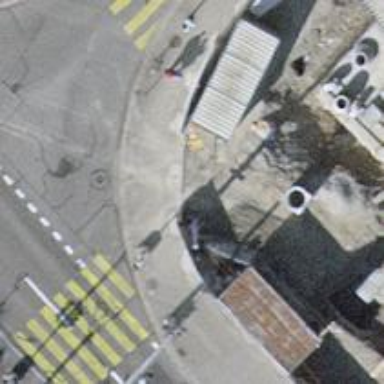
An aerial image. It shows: Asphalt sidewalk.